Question: Expert,
I have created one application and implemented JQGrid for Add, Edit and Delete,
Error: jQuery("#list").jqGrid is not a function
Source File: <URL>
Line: 58
'''
jQuery(document).ready(function () {
alert(jQuery("#list"));
jQuery("#list").jqGrid({
url: '/TabMaster/JQGridGetGridData',
datatype: 'json',
mtype: 'GET',
colNames: ['col ID', 'First Name', 'Last Name'],
colModel: [
{ name: 'colID', index: 'colID', width: 100, align: 'left', searchoptions: { sopt: ['eq', 'ne', 'cn']} },
{ name: 'FirstName', index: 'FirstName', width: 150, align: 'left', editable: true },
{ name: 'LastName', index: 'LastName', width: 300, align: 'left', editable: true },
],
pager: jQuery('#pager'),
rowNum: 100,
rowList: [10, 50, 100, 500, 1000, 2000, 5000, 7000, 10000],
sortname: 'colID',
sortorder: "asc",
viewrecords: true,
multiselect: true,
imgpath: '/scripts/themes/steel/images',
caption: 'Tab Master Information'
}).navGrid('#pager', { edit: true, add: true, del: true },
// Edit options
{
savekey: [true, 13],
reloadAfterSubmit: true,
jqModal: false,
closeOnEscape: true,
closeAfterEdit: true,
url: "/TabMaster/JQGridEdit",
afterSubmit: function (response, postdata) {
if (response.responseText == "Success") {
jQuery("#success").show();
jQuery("#success").html("Record updated successfully! [" + postdata.FirstName + " " + postdata.LastName + "]");
jQuery("#success").fadeOut(6000);
return [true, response.responseText]
}
else {
return [false, response.responseText]
}
}
},
// Add options
{
url: '/TabMaster/JQGridCreate',
closeAfterAdd: true,
afterSubmit: function (response, postdata) {
if (response.responseText == "Success") {
jQuery("#success").show();
jQuery("#success").html("Record added successfully! [" + postdata.FirstName + " " + postdata.LastName + "]");
jQuery("#success").fadeOut(6000);
return [true, response.responseText]
}
else {
return [false, response.responseText]
}
}
},
// Delete options
{
url: '/TabMaster/JQGridRemove',
afterSubmit: function (response, rowid) {
if (rowid.length > 0) {
jQuery("#success").show();
jQuery("#success").html("Record deleted successfully! [" + rowid + "]");
jQuery("#success").fadeOut(6000);
return [true, response.responseText]
}
else {
return [false, response.responseText]
}
}
},
{
closeOnEscape: true,
multipleSearch: false,
closeAfterSearch: true
}
);
});
'''
'''
<link href="@Url.Content("~/Content/Site.css")" rel="stylesheet" type="text/css" />
<script src="@Url.Content("~/Scripts/jquery-1.5.1.min.js")" type="text/javascript"></script>
<script src="@Url.Content("~/Scripts/modernizr-1.7.min.js")" type="text/javascript"></script>
<link href="@Url.Content("~/Content/themes/base/jquery.ui.theme.css")" rel="Stylesheet" type="text/css" />
<link href="@Url.Content("~/Scripts/themes/steel/grid.css")" rel="Stylesheet" type="text/css" />
<link href="@Url.Content("~/Scripts/themes/jqModal.css")" rel="Stylesheet" type="text/css" />
<script src="@Url.Content("~/Scripts/jquery.jqGrid.js")" type="text/javascript"></script>
<script src="@Url.Content("~/Scripts/js/jqModal.js")" type="text/javascript"></script>
<script src="@Url.Content("~/Scripts/js/jqDnR.js")" type="text/javascript"></script>
'''

Thanks in advance!
Imdadhusen
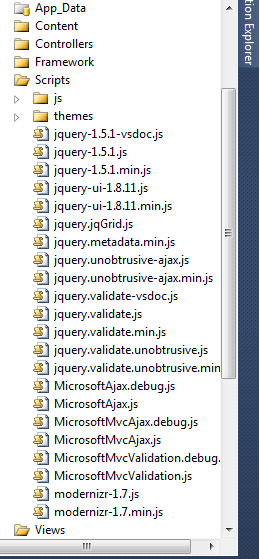
Answer: It doesn't work because you have hardcoded your urls:
'''
url: '/TabMaster/JQGridGetGridData'
'''
You should always be using URL helpers when dealing with urls:
'''
url: '@Url.Action("JQGridGetGridData", "TabMaster")'
'''
When you deploy your application in a virtual directory the address i no longer '/TabMaster/JQGridGetGridData' but it is '/YourApplicationName/TabMaster/JQGridGetGridData'. That's the reason why you should always use url helpers.
The same stands true for your edit options url and your image paths. For static resources use '@Url.Content' and for controller actions use '@Url.Action'.